Question: this is a question how to override themable items in Drupal 6.
According to the book "Pro Drupal Development", we can override themable items in two ways:
1. overriding via Theme functions
2. overriding via Template files
So for example, in order to reformat the breadcrumb, I can:
1. via function theme_breadcrumb($breadcrumb)
2. via breadcrumb.tpl.php
But on my local testing server, the second approach (i.e. via template file) is not working! I see no breadcrumbs at all, while the first approach works fine.
Any idea how could this happen? any special settings I need to configure my Drupal?
thanks!
My custom theme "greyscale":
sitesll hemes\custom\greyscale:
- breadcrumb.tpl.php
- greyscale.info
- node.tpl.php
- page.tpl.php
- style.css
- template.php
relevant file contents:
* template.php:
'''
function phptemplate_preprocess_breadcrumb(&$variables) {
$variables['breadcrumb_delimiter'] = '#';
}
'''
-

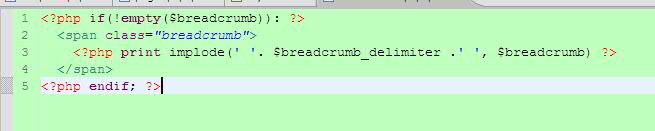
Answer: Theme functions are setup to either use a template a function to generate the markup, it will never use both as that's pointless.
For a theme function to use a template, it must be defined when you define it in 'hook_theme'.
A template + preprocess function and a theme function really does the same thing: produce markup. It depends on the situation which method is best to use, that's why we have two. The good thing about templates, is that it allows themers to change the markup, without know much about PHP or Drupal.
### Cache
Drupal caches all templates and theme functions defined in your theme, when you create new ones, you need to clear the cache, this can be done by:
- <URL>
Switching theme back and forth will work too, but it really not the desired way to do it.